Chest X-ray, AP view. Patient: 90 years old, sex F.
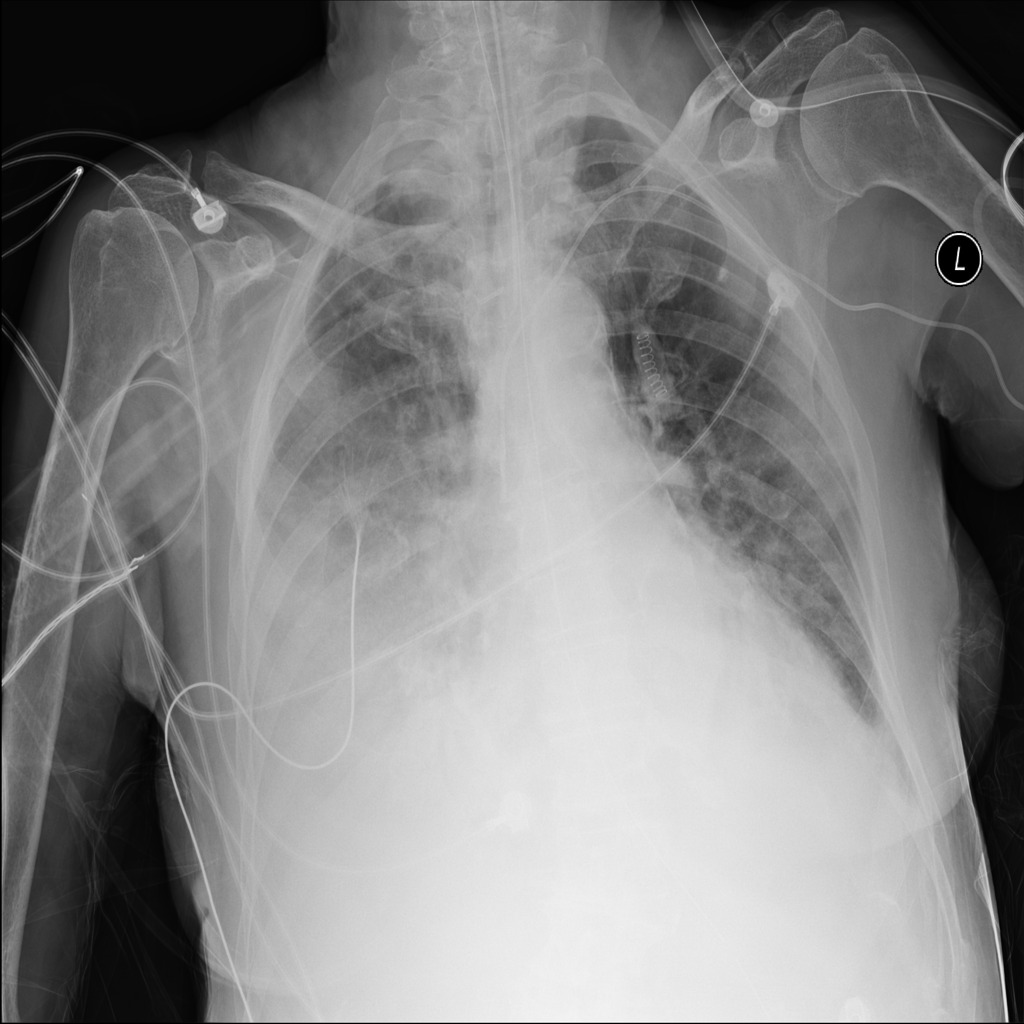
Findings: Consolidation, Nodule